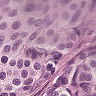
Metastatic tissue present: yes